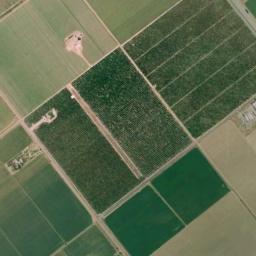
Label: rectangular_farmland